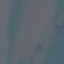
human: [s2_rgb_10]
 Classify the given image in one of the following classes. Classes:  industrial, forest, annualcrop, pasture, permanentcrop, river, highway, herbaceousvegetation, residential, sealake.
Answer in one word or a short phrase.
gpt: SeaLake